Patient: sex M, age 72
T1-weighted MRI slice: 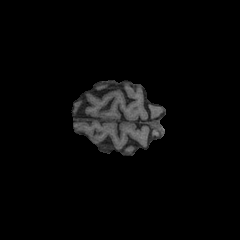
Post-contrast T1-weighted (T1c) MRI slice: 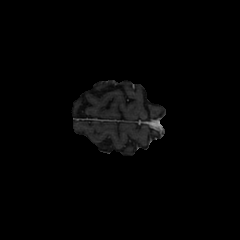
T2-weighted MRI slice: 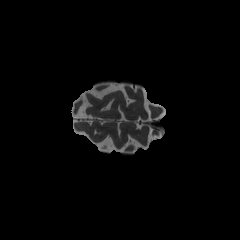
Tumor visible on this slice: no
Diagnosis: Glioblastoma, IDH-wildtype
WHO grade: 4